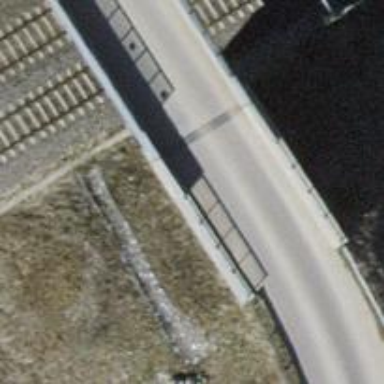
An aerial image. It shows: Paved track on bridge with grade 1 tracktype.